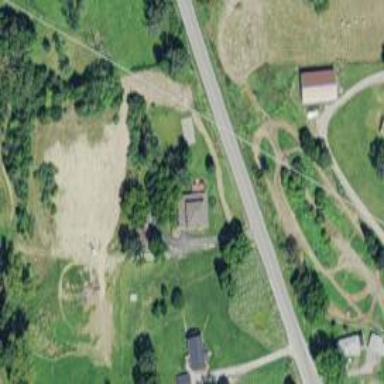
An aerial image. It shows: Driveway.